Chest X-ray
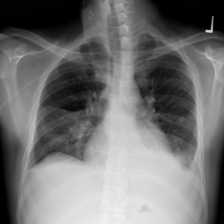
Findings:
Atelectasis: negative
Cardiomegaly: negative
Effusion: positive
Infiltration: negative
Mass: negative
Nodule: negative
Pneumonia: negative
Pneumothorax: negative
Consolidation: negative
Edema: negative
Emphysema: negative
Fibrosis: negative
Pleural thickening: negative
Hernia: negative